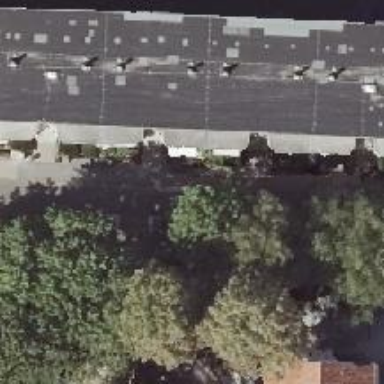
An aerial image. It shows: Asphalt surface service road with asphalt sidewalk on the right side.